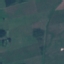
Label: Pasture